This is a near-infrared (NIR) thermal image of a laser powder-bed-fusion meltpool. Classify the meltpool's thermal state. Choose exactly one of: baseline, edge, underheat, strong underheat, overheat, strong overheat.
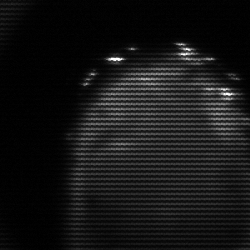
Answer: edge